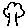
Label: tree